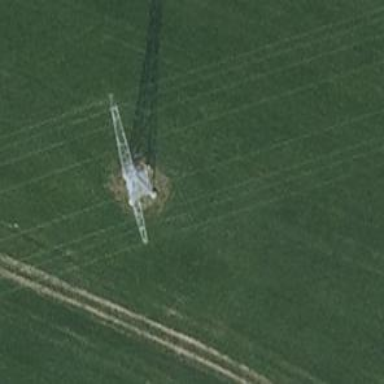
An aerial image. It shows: Power tower.